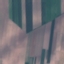
Land use / land cover class: AnnualCrop